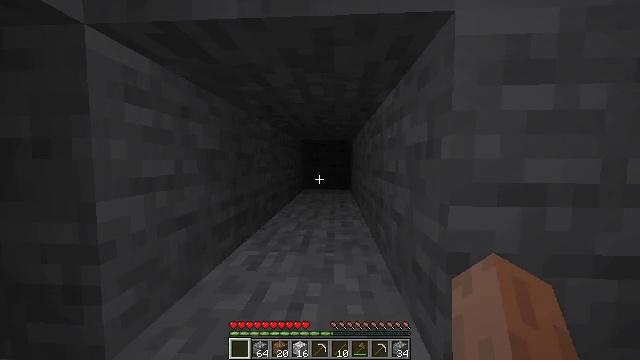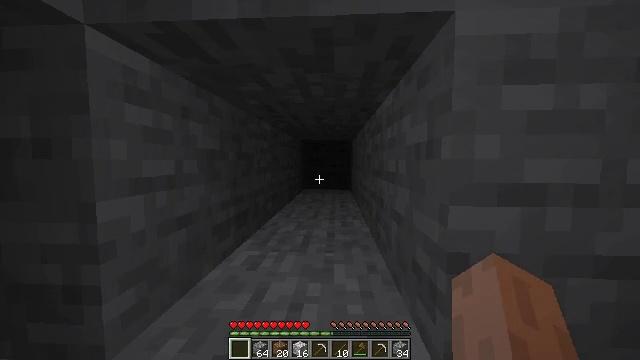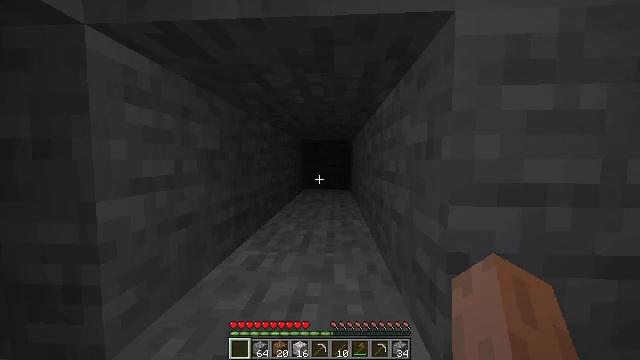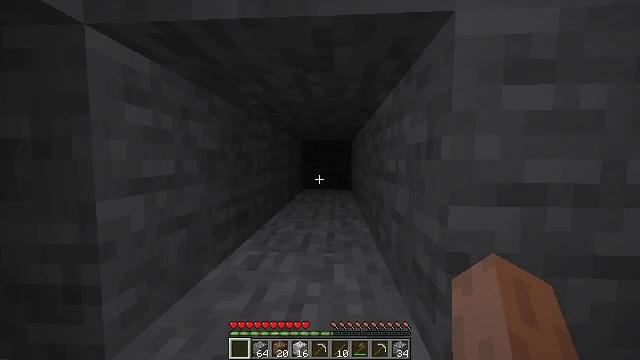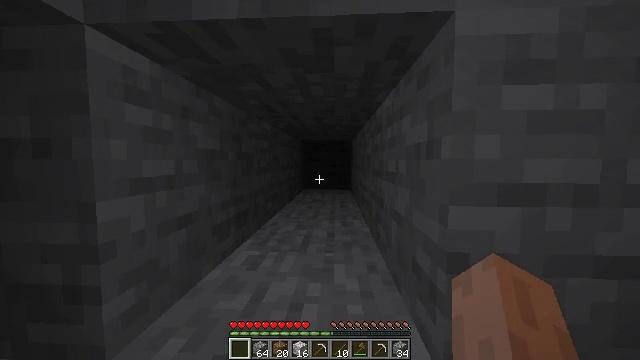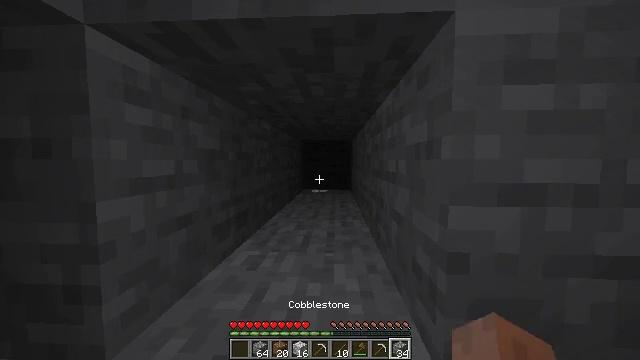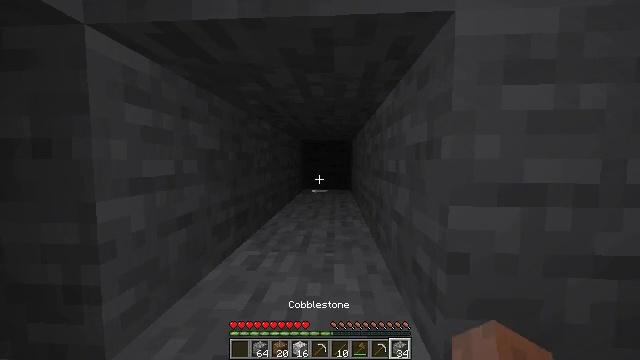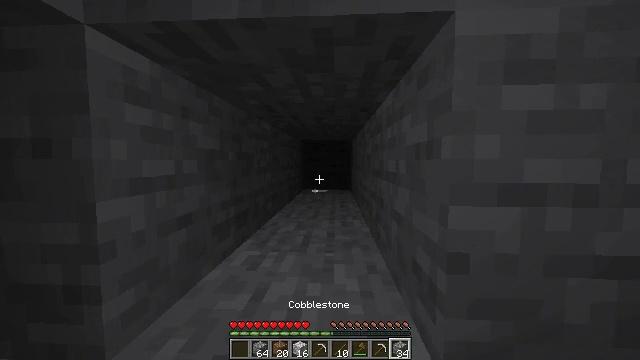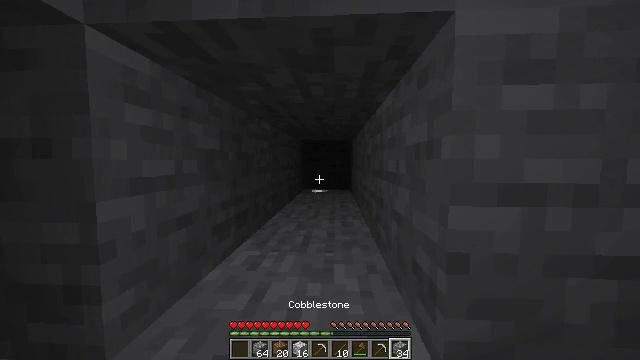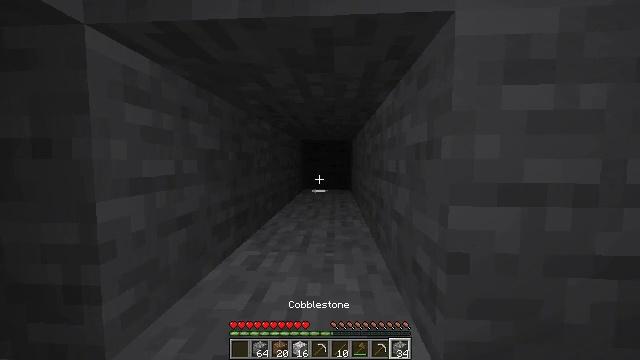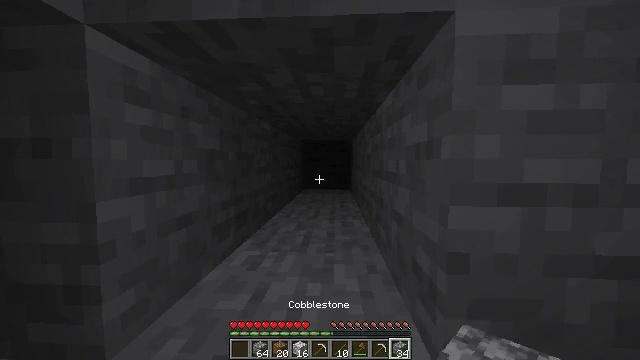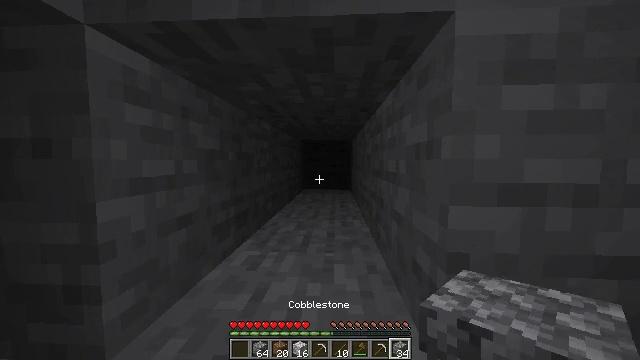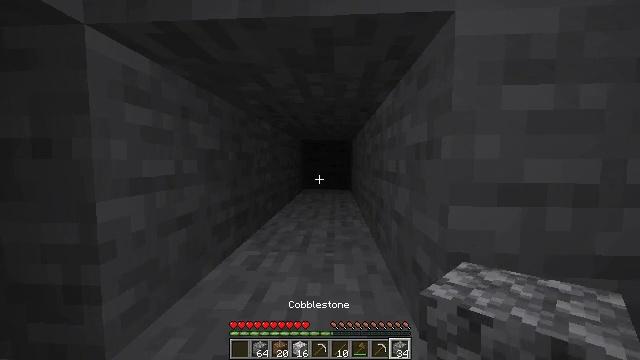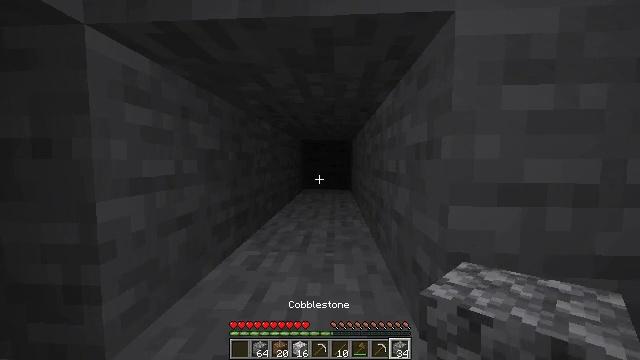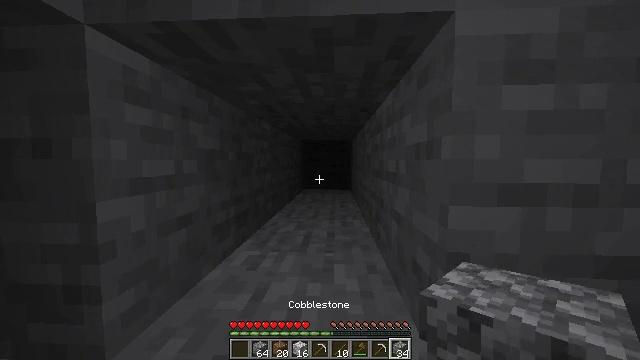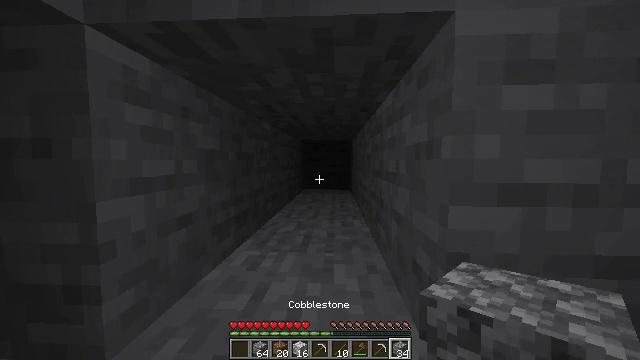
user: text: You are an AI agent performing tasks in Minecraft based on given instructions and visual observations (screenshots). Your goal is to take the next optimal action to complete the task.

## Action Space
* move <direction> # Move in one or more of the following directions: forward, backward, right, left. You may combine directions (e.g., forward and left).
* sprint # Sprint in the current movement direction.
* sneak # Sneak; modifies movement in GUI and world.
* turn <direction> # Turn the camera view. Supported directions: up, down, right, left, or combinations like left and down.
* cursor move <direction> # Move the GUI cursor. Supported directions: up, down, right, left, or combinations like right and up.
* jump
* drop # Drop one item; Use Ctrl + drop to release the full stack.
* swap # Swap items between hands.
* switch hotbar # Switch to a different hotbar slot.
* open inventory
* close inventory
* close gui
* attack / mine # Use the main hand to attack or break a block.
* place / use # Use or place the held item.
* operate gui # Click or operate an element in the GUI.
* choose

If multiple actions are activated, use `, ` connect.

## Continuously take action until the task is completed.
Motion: motion action
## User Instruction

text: Remove the oak trapdoor from its place.
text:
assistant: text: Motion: no_op
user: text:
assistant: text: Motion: no_op
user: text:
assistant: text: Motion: no_op
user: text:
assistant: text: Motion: no_op
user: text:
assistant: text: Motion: no_op
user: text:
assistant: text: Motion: no_op
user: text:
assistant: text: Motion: no_op
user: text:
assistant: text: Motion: no_op
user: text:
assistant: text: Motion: no_op
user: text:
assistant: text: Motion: no_op
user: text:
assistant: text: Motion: no_op
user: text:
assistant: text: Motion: no_op
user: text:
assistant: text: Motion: no_op
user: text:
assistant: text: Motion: no_op
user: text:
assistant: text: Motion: no_op
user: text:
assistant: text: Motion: no_op
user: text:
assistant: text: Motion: no_op
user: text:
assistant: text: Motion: no_op
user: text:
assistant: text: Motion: no_op
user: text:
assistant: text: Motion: no_op
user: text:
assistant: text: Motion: no_op
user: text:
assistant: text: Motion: no_op
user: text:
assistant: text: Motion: turn right
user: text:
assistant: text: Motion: turn right
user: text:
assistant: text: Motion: turn right
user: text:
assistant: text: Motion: turn right and down
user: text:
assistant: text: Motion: turn right and down
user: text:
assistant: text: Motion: turn right and down
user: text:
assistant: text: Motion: turn right
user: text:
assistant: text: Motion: turn right and up